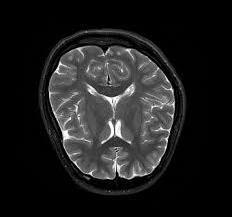
Label: notumor